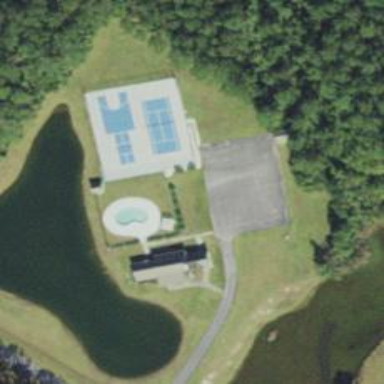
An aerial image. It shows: Swimming pool located in leisure land.